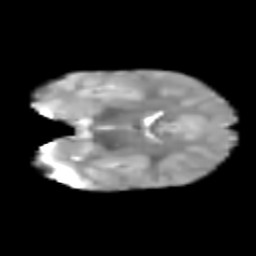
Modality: T2w
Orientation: coronal
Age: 6
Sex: female
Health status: healthy